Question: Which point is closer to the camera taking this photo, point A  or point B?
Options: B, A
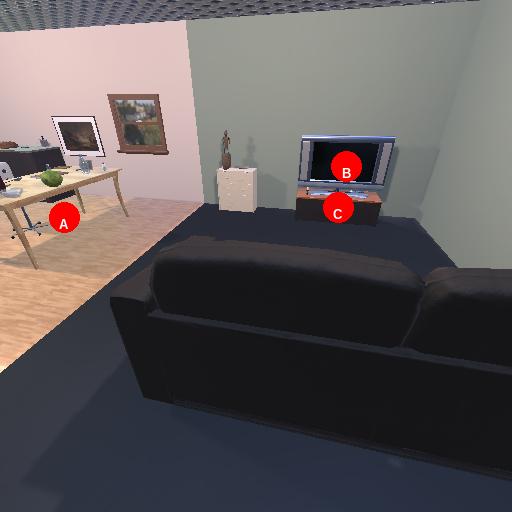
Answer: B